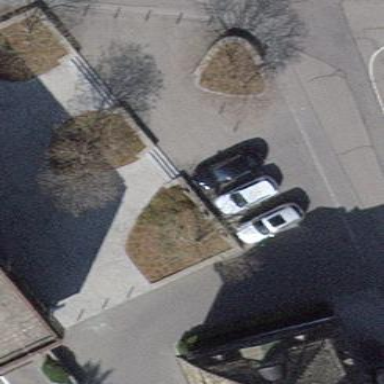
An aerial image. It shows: Asphalt street-side parking area.